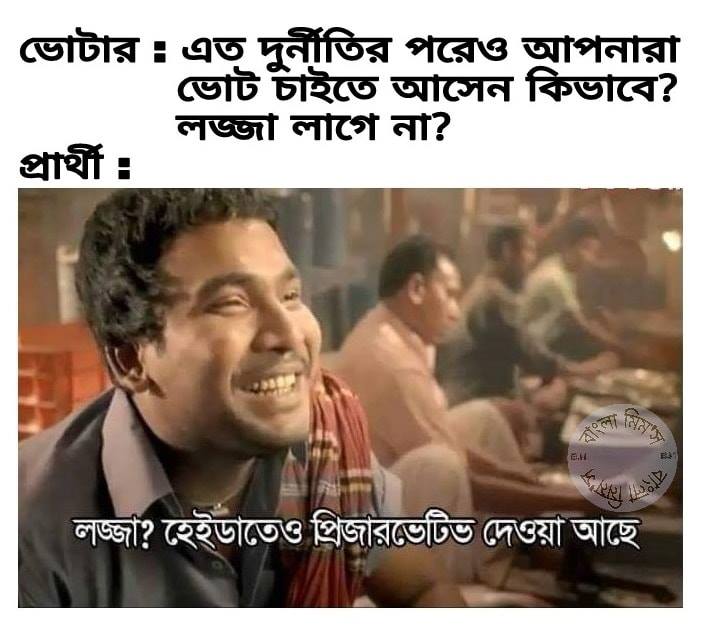
Text: ভোটার: এত দুর্নীতির পরেও আপনারা ভোট চাইতে আসেন কিভাবে? লজ্জা লাগে না? প্রার্থী: লজ্জা ? হেইডাতেও প্রিজারভেটিভ দেওয়া আছে
Label: Hate
Hate category: Political
Targeted group: Organization